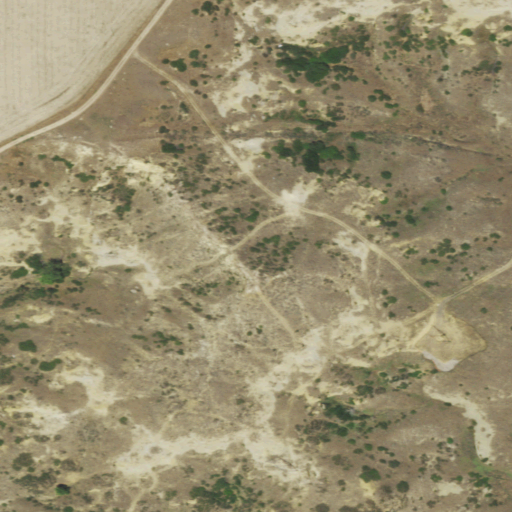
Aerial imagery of mountain in Colorado named Wildcat Mound containing grassland, shrub, and cultivated crops